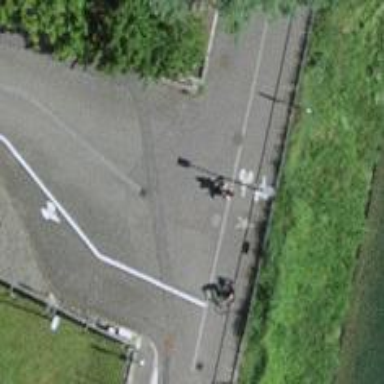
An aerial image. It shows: Asphalt road in living street.